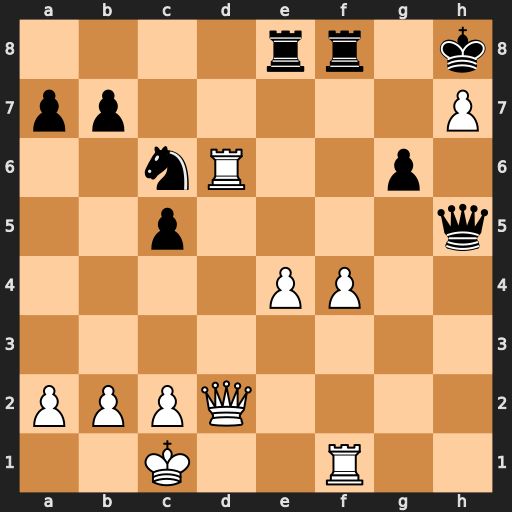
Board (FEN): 4rr1k/pp5P/2nR2p1/2p4q/4PP2/8/PPPQ4/2K2R2
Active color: w
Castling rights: -
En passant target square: -
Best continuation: Qg2 Ne5 fxe5